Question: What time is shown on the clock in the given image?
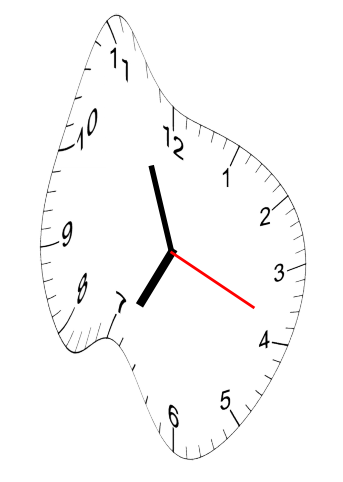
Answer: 06:56:19